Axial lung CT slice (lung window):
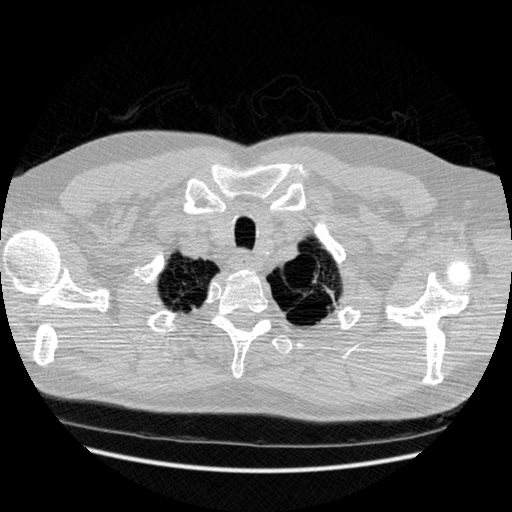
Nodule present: no